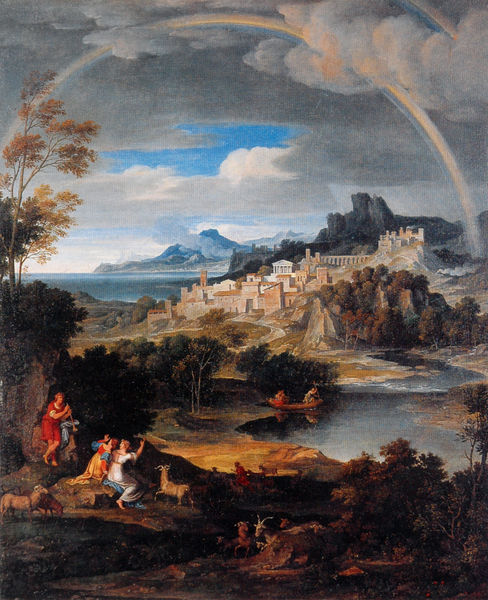
Titel: Heroische Landschaft mit Regenbogen
Künstler: Joseph Anton Koch
Institution: Privatbesitz
Schlagwörter: baum, berg, blau, felsen, gemälde, gewitter, gruppe, himmel, meer, wasser, weiß, wolken, baden, bäume, fluss, frauen, gelb, grün, landschaft, menschen, see, stadt, ufer, braun, frau, grau, licht, männer, schwarz, straße, szene, gebäude, rot, schloss, tier, tiere, weg, wiese, wolke, gespräch, architektur, bach, ferne, natur, spiegelung, strauch, busch, büsche, gewässer, sträucher, insel, pflanzen, wald, boot, kahn, kinder, ruder, küste, schiff, bogen, italien, ort, fischer, berge, fels, gebirge, hang, dorf, mauer, herde, idylle, figuren, unwetter, architecture, blue, men, oil, palace, people, red, robes, white, women, black, dark, figures, girls, gray, green, grey, group, lady, painting, portrait, wall, woman, ruderer, oil painting, brown, perspective, junge, warten, zeigen, regen, spiel, schaf, antike, burg, palast, ideal, idyll, festung, lichtung, frieden, flöte, wood, hirsch, hirsche, reh, mauern, classical, cloud, clouds, gods, horses, man, mythology, rock, rocks, sky, stone, tree, mittelalter, background, boat, building, hills, house, lake, landscape, mountain, mountains, nature, ocean, orange, sea, shore, water, griechenland, distance, houses, sun, trees, village, vorderansicht, stadtmauer, tempel, hörner, ankunft, forest, light, river, bushes, path, road, view, arkadien, jerusalem, lämmer, schafe, blaz, böcke, hirte, hirten, schäfer, zeige, castle, ruins, animals, dog, dogs, allegory, myth, ziegenbock, ziege, koch, couple, flötenspieler, waser, cloudy, storm, stormy, children, town, sunlight, italy, outside, person, rural, ziegen, city, human, waving, instrument, leaves, music, pastoral, family, fort, renaissance, rome, temple, regenbogen, prayer, walls, buildings, italian, art, hello, musician, rain, widder, animal, deer, ideallandschaft, foreground, canoe, cattle, farm, volcano, barke, antiquity, god, mythical, rainbow, bambi, rehbock, figure, travel, forrest, horn, horns, goat, paint, sheep, fishing, himmelsblau, livestock, öl, flock, shepard, work, flute, kids, aquaduct, land, satdt, sailing, tan, regenbögen, bible, arcadia, shepherd, dance, dancing, biblical, pray, venetian, catle, float, goats, hirtenidylle, historisierend, prospect, pussain, rainbows, regebogen, schäferspiel, trail, whte, älder, trumpet, goodbye, boys, rom, greece, rast, holy, player, european, foliage, travellers, rocky, fantasy, tiegen, rowing, labour, fortress, athena, ölbild, idealism, marine, brueghel, shepherdess, kingdom, reenbogen, schaf#, g, toen, castly, atmospheric, atmosheric, 15th century, joy, farewell, cities, greeting, ferry, climb, athen, mounten, track, renaisance, musical instrument, sae, hpuse, antler, walled city, rainbox, italu, muic, rowers, greetings, fishers, titan, poesia, rams, sheep goats, mauntain, raindows, admire, double rainbow, red rope